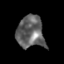
Tissue: skin
Cell type: Epithelial cells
Senescence score: 0.2801
Nuclear area (px): 859
Mean DAPI intensity: 100.29